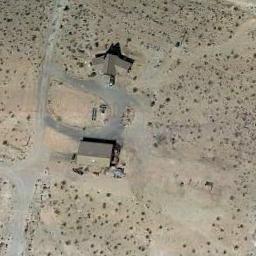
Label: residential